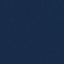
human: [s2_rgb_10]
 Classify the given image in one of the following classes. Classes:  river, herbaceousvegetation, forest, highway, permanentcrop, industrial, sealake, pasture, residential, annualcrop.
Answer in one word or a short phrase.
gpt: SeaLake